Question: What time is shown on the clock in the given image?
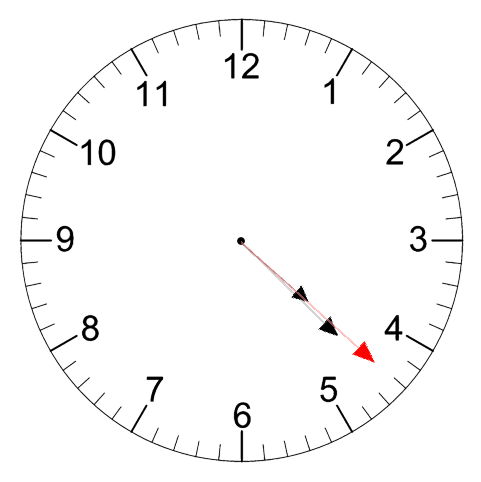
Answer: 04:22:22